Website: walmart
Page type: account-selection
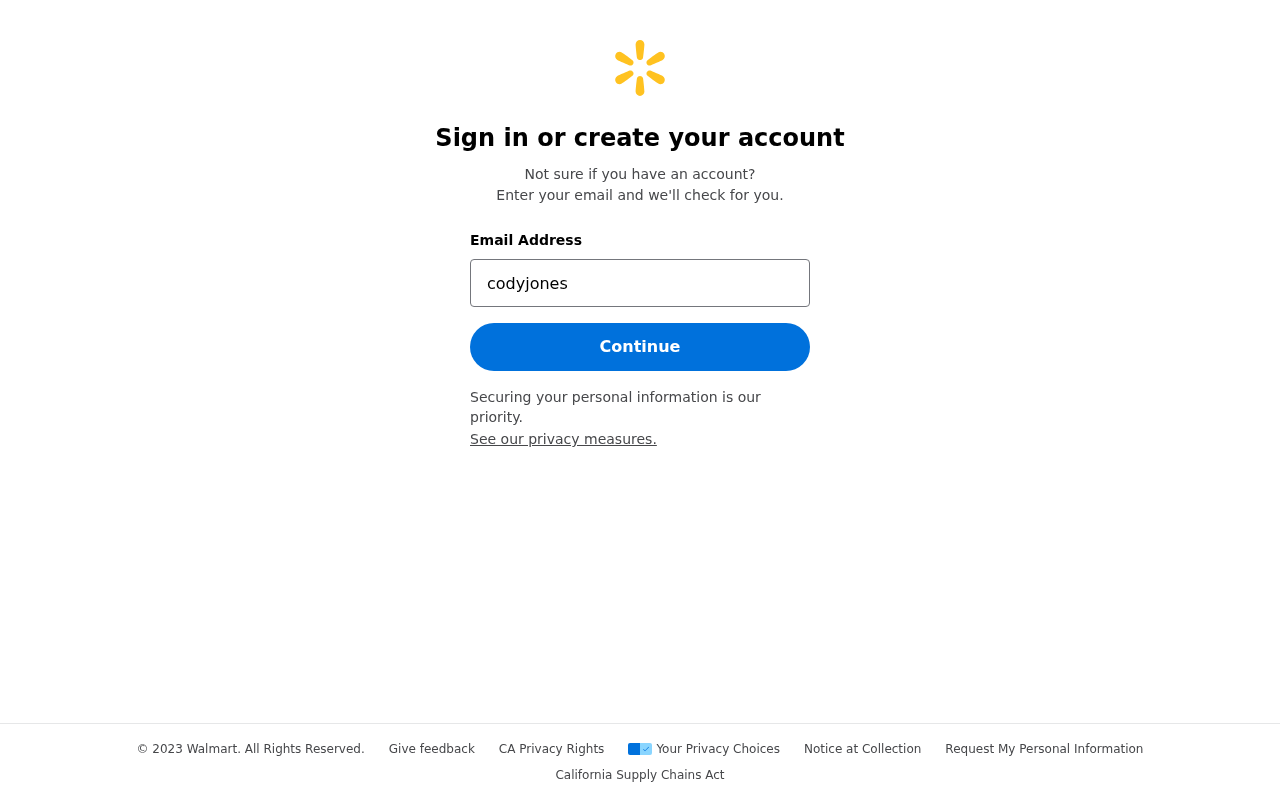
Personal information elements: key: PII_EMAIL
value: codyjones@yahoo.com